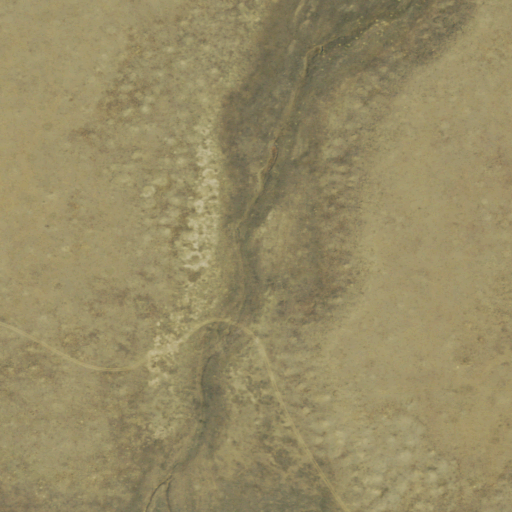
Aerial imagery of valley in Colorado named Sevenmile Gulch containing only grassland